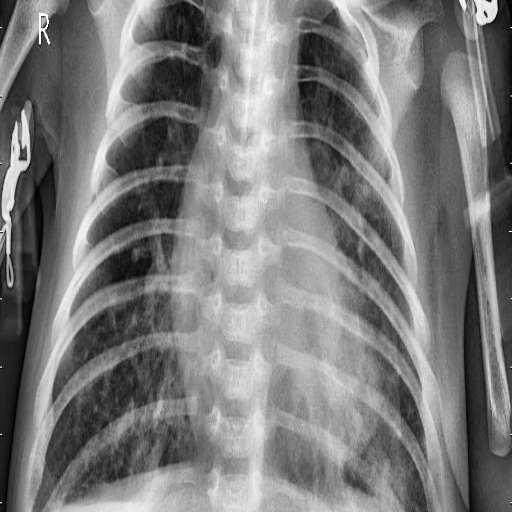
Finding: PNEUMONIA